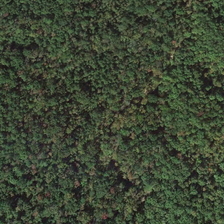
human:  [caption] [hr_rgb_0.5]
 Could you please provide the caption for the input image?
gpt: many green trees form a piece of forest .

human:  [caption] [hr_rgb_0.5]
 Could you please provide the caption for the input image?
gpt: many green trees form a piece of forest .

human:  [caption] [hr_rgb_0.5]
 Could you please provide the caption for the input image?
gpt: many green trees form a piece of forest .

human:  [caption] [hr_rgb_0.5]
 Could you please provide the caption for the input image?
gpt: many green trees form a piece of forest .

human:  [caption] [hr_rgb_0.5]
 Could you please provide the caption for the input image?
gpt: many green trees form a piece of forest .